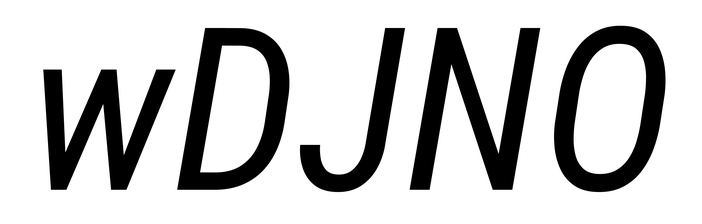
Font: Roboto-Italic_Condensed_Italic